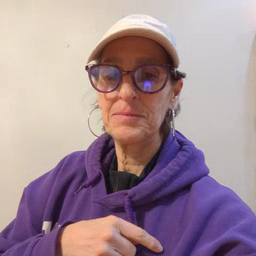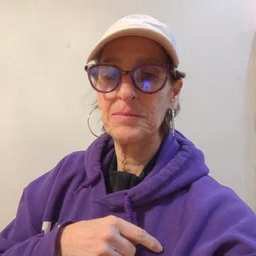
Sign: lips